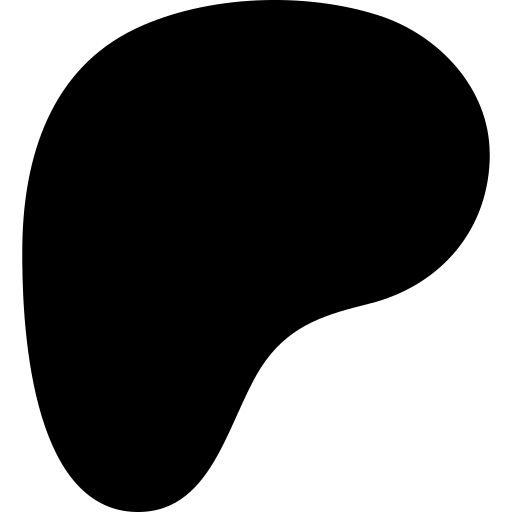
Tags: icon, FontAwesome, fa-icon, brand, patreon